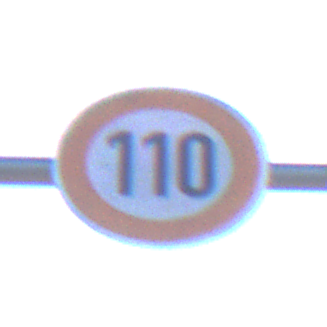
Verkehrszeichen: Geschwindigkeit110
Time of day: MorningAfternoon
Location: Outdoor (Nature)
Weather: Clear
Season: NotSpecified
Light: Natural